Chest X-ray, PA view. Patient: 33 years old, sex M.
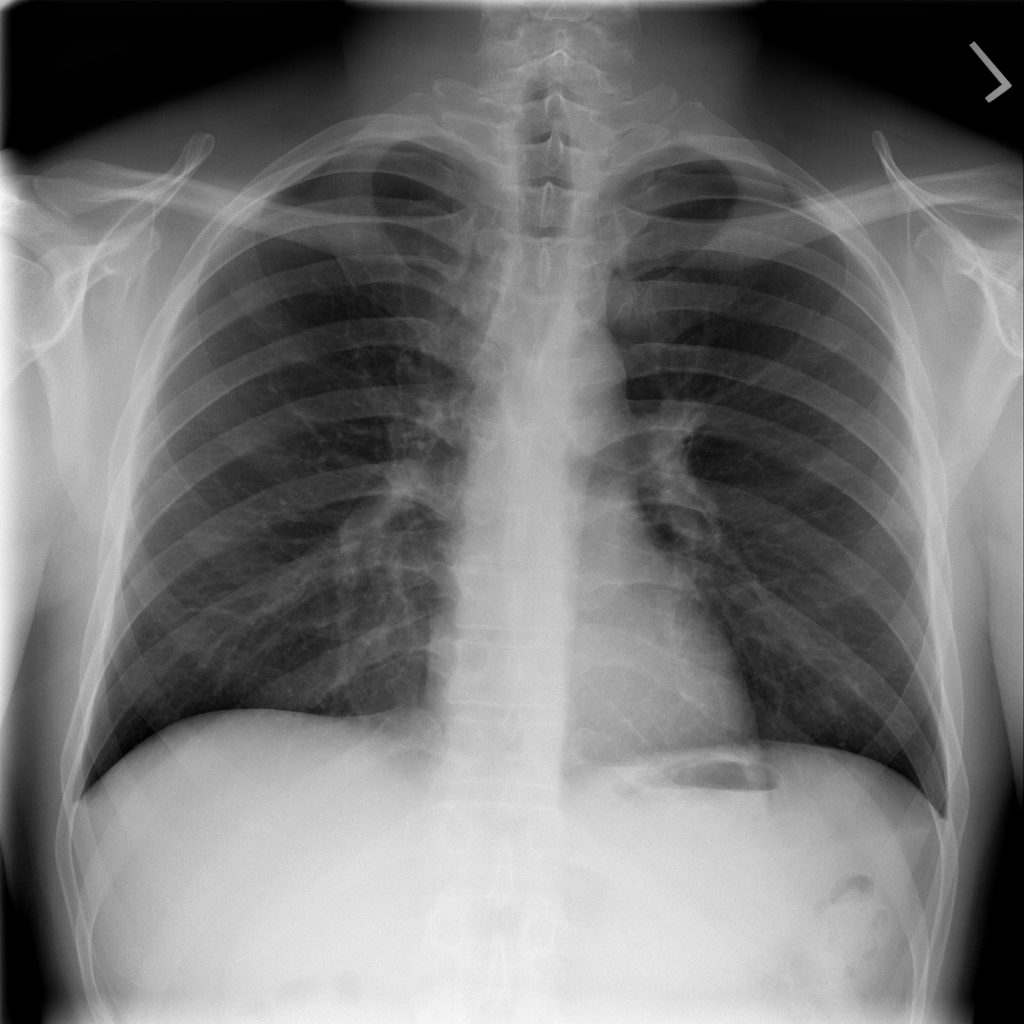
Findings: No Finding